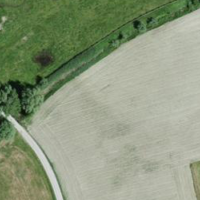
EUNIS habitat code: 24
Species observed at this site:
Alcedo atthis
Sylvia borin
Aegithalos caudatus
Jynx torquilla
Circaetus gallicus
Sylvia atricapilla
Spinus spinus
Poecile palustris
Larus michahellis
Ardea alba
Erithacus rubecula
Tringa glareola
Periparus ater
Cyanistes caeruleus
Chloris chloris
Passer domesticus
Pandion haliaetus
Emberiza hortulana
Passer montanus
Saxicola rubetra
Emberiza cia
Locustella naevia
Milvus migrans
Milvus milvus
Cinclus cinclus
Oriolus oriolus
Glareola pratincola
Phylloscopus trochilus
Motacilla alba
Actitis hypoleucos
Oenanthe oenanthe
Emberiza citrinella
Prunella collaris
Gallinago gallinago
Strix aluco
Chroicocephalus ridibundus
Muscicapa striata
Phylloscopus collybita
Luscinia megarhynchos
Gallinula chloropus
Coturnix coturnix
Sitta europaea
Tichodroma muraria
Falco tinnunculus
Acrocephalus scirpaceus
Ficedula hypoleuca
Bubulcus ibis
Emberiza calandra
Acrocephalus arundinaceus
Acrocephalus schoenobaenus
Anas platyrhynchos
Acrocephalus palustris
Streptopelia decaocto
Ixobrychus minutus
Aythya fuligula
Lanius collurio
Streptopelia turtur
Carduelis carduelis
Nycticorax nycticorax
Phalacrocorax carbo
Egretta garzetta
Lullula arborea
Melanocorypha calandra
Ciconia ciconia
Corvus corone
Emberiza cirlus
Hippolais polyglotta
Pernis apivorus
Ardea purpurea
Cuculus canorus
Phoenicurus ochruros
Phoenicurus phoenicurus
Calandrella brachydactyla
Corvus corax
Riparia riparia
Sturnus vulgaris
Troglodytes troglodytes
Corvus frugilegus
Corvus cornix
Aix galericulata
Turdus merula
Circus aeruginosus
Tachymarptis melba
Hirundo rustica
Upupa epops
Circus pygargus
Turdus pilaris
Pyrrhocorax pyrrhocorax
Coccothraustes coccothraustes
Aquila chrysaetos
Pyrrhocorax graculus
Delichon urbicum
Certhia brachydactyla
Tachybaptus ruficollis
Anthus trivialis
Turdus philomelos
Fulica atra
Falco subbuteo
Anthus spinoletta
Dendrocopos major
Turdus viscivorus
Falco peregrinus
Buteo buteo
Anthus pratensis
Falco vespertinus
Alauda arvensis
Pica pica
Garrulus glandarius
Columba livia
Saxicola rubicola
Aglais urticae
Picus viridis
Lanius senator
Motacilla cinerea
Macroglossum stellatarum
Accipiter gentilis
Linaria cannabina
Fringilla coelebs
Coloeus monedula
Ptyonoprogne rupestris
Columba palumbus
Chlidonias niger
Dryobates minor
Parus major
Accipiter nisus